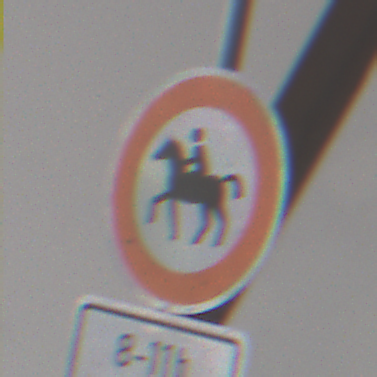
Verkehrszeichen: VerbotReiter
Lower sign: ZeitangabenOhneBeschraenkungAufWochentage2
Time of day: MorningAfternoon
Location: Roofed (Urban)
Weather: PartlyCloudy
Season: NotSpecified
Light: Natural